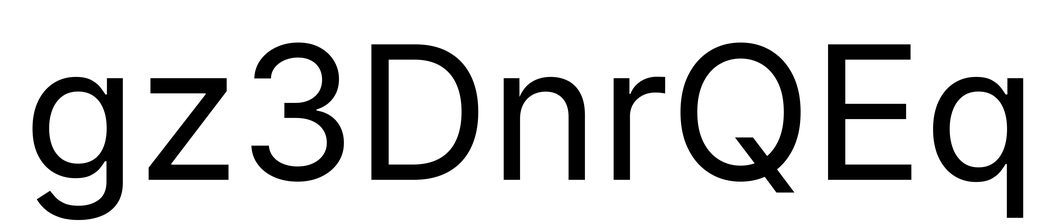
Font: Inter_Regular